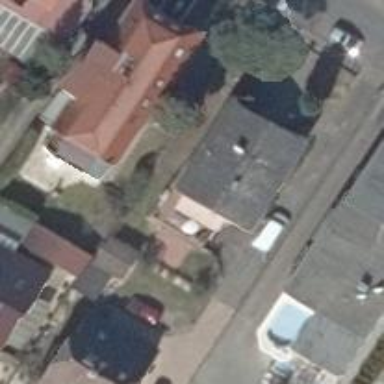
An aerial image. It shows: Detached building with quadruple saltbox roof shape.